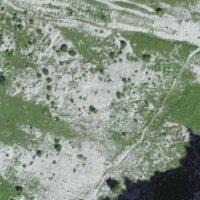
EUNIS habitat code: 48
Species observed at this site:
Phoenicurus ochruros